Question: I'm using the code from <URL>, so you can choose one to many categories for each product you created under Product tab in admin.
My question is how can I show the parental pages'(it is called ProductsList.php) titles for the categories? Please see the image for details
Or here is the explain: Because all my Category pages are under one or more parents, and some Categories pages are repeated on the site eg Toyota and Honda. I'd like the parents page's titles to show eg Sale and Rental under the Category check boxes, so that the admin person know which repeated categories to choose.
Here is some related code for the Categories check boxes field:
'''
//Relate to the category pages
static $belongs_many_many = array(
'Categories' => 'CategoryPage'
);
//Categories
$Categories = DataObject::get('CategoryPage');
$fields->addFieldToTab("Root.Categories", new CheckboxsetField('Categories', 'Categories', $Categories));
'''
I'm trying to figure my way through SS, so any help is appreciated.
Thanks a lot.
Sam
I managed to make Categories tab to show as Parent-Child eg Sale-Toyota, Sale-Honda, Rental-BMW, Rental-Toyota using the code below. However they are all displayed disorderly/randomly. Any suggestions on how to group them properly eg all the Sales are together and all the Rentals are together?
Code: Add below code to CategoryPage.php
'''
function CheckboxSummary(){
return $this->Parent()->Title . ' - ' . $this->Title;
}
'''
And add $Categories->map('ID', 'CheckboxSummary') to the option for the checkboxset in Product.php
'''
$Categories = DataObject::get('CategoryPage');
$fields->addFieldToTab("Root.Categories", new CheckboxsetField('Categories', 'Categories', $Categories->map('ID', 'CheckboxSummary')));
'''
Thanks:)
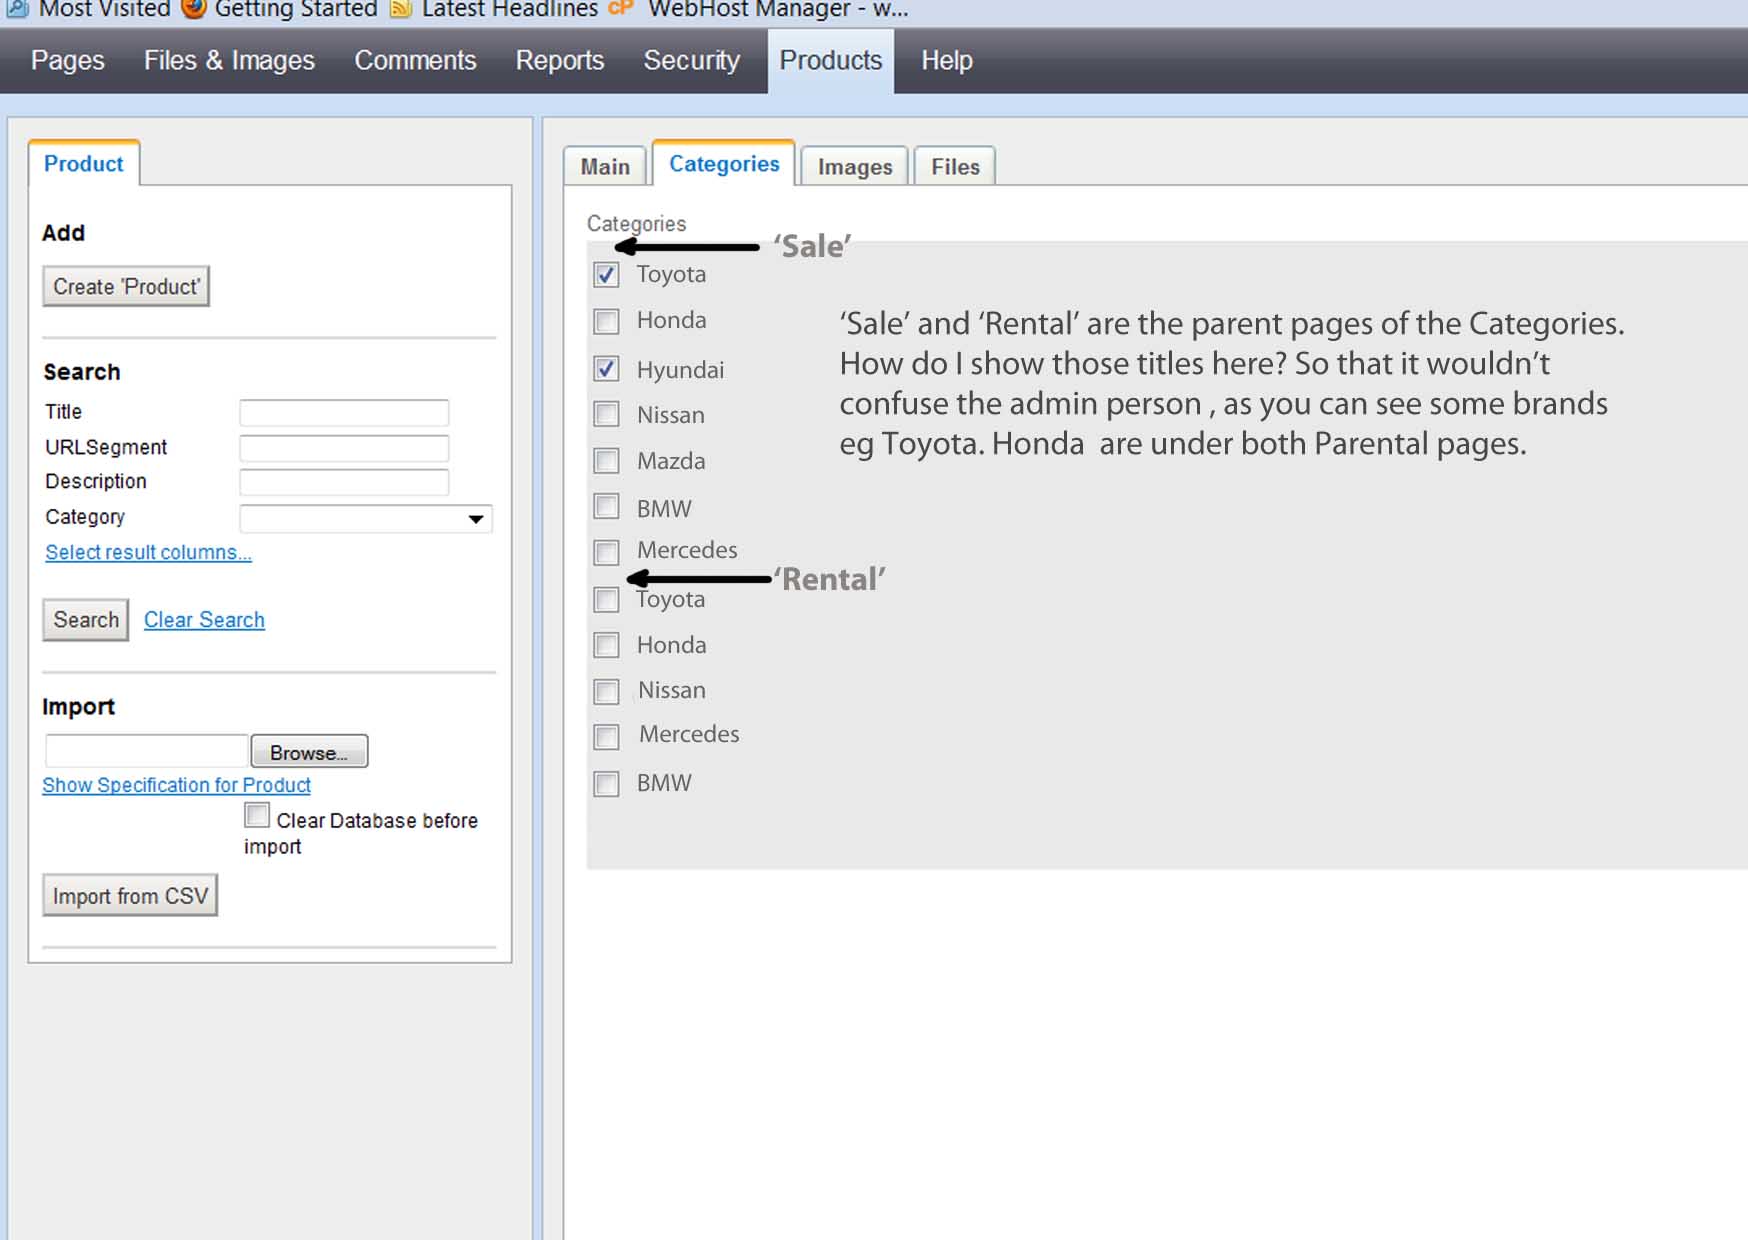
Answer: you could build one checkboxset per 'parent page' (make sure to have the proper URLSegment set):
'''
$salePage = DataObject::get_one('Page', "URLSegment = 'sale'");
$Categories = $salePage->Children();
$fields->addFieldToTab("Root.Categories", new CheckboxsetField('Categories', 'Sale', $Categories));
'''
concerning the solution using 'CheckboxSummary' you mention in your updated question, the simplest solution is using 'asort()' to sort the array you're feeding to the CheckboxSetField:
'''
$Categories = DataObject::get('CategoryPage');
$map = $Categories->map('ID', 'CheckboxSummary');
asort($map);
$fields->addFieldToTab("Root.Categories", new CheckboxsetField('Categories', 'Categories', $map));
'''
for what asort() does, see <URL>